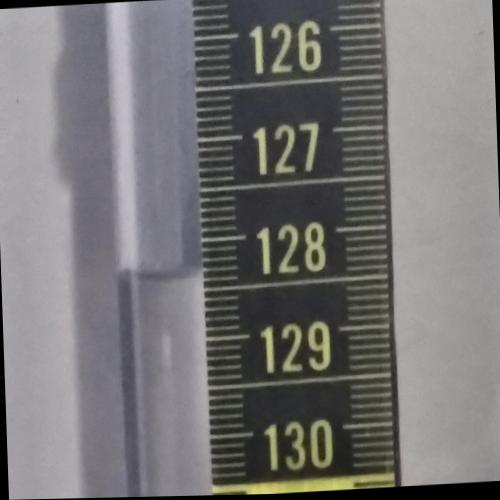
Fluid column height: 128.4 cm